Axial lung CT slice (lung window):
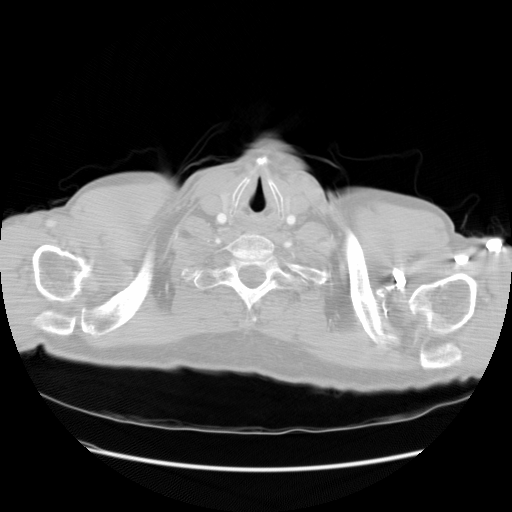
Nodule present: no